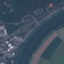
Land use / land cover class: River